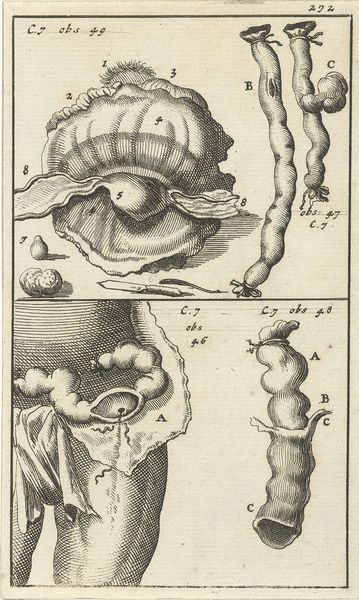
Titel: Anatomische afbeelding XIX
Künstler: Jan Luyken
Standort: Amsterdam
Institution: Rijksmuseum
Schlagwörter: körper, grau, zeichnung, anatomie, mensch, beine, bein, zwei, bauch, fuss, druck, seite, illustration, buchstaben, arzt, medizin, querschnitt, amsterdam, wissenschaft, aufbau, tafeln, biologie, organe, darm, magen, b, a, 1600, 2, 1, 49, geschwür, bliddarm, blinddarm, abs 49, dickdarm, dünndarm